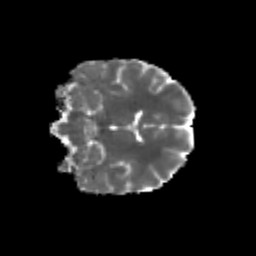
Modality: MD
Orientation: coronal
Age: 23
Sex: female
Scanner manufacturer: siemens
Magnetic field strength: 3 T
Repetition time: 3.5 s
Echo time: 0.113 s